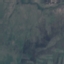
Land use / land cover: HerbaceousVegetation